Question: Hi Can anyone tell me how to make dialog fragment like in image below and how to pass result back to activity?

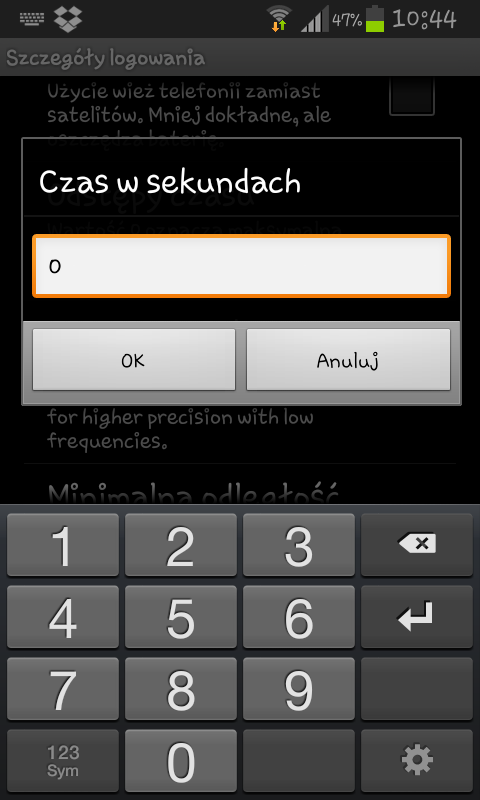
Answer: '''
AlertDialog.Builder editalert = new AlertDialog.Builder(this);
editalert.setTitle("messagetitle");
editalert.setMessage("here is the message");
final EditText input = new EditText(this);
LinearLayout.LayoutParams lp = new LinearLayout.LayoutParams(
LinearLayout.LayoutParams.FILL_PARENT,
LinearLayout.LayoutParams.FILL_PARENT);
input.setLayoutParams(lp);
editalert.setView(input);
editalert.setPositiveButton("Send via email", new DialogInterface.OnClickListener() {
public void onClick(DialogInterface dialog, int whichButton) {
}
});
editalert.show();
'''